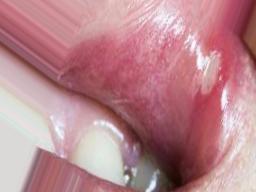
Condition: Mouth Ulcer